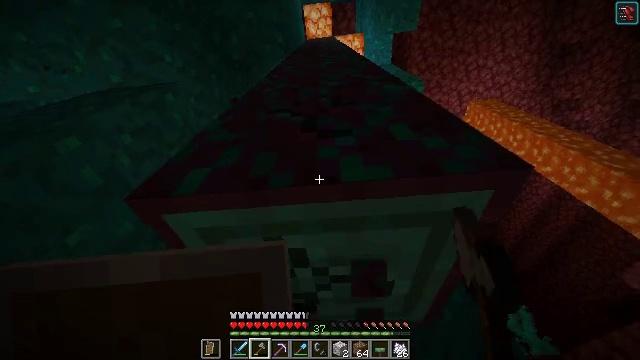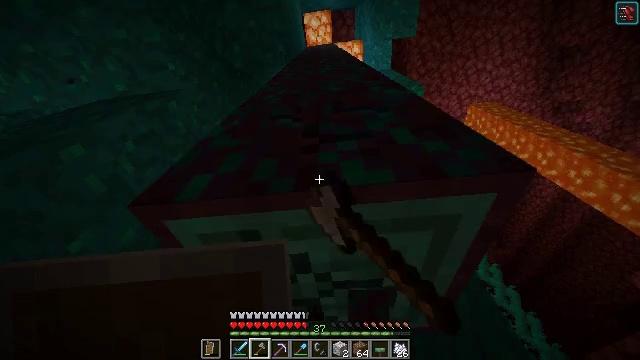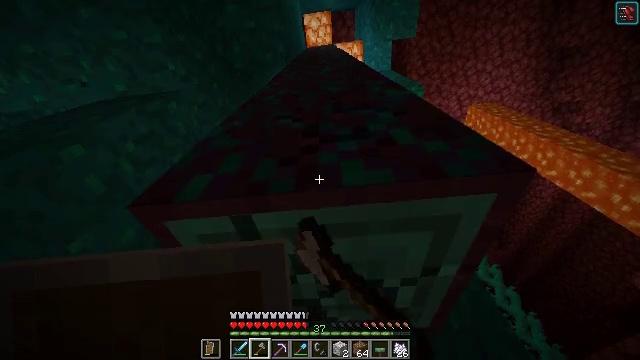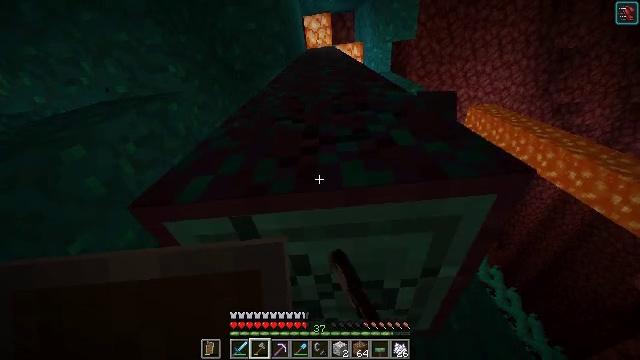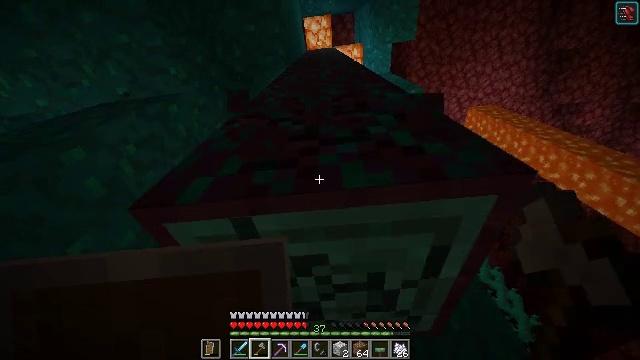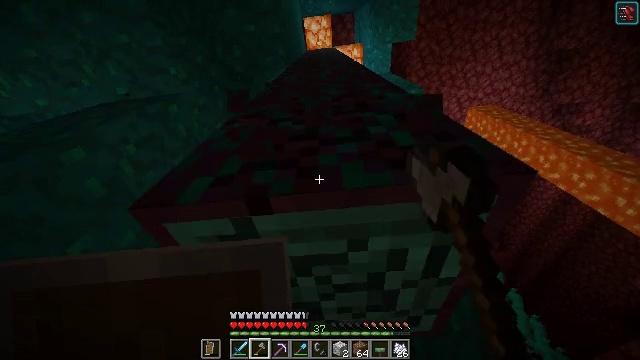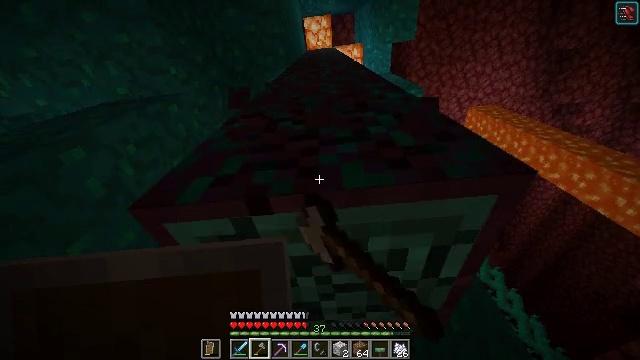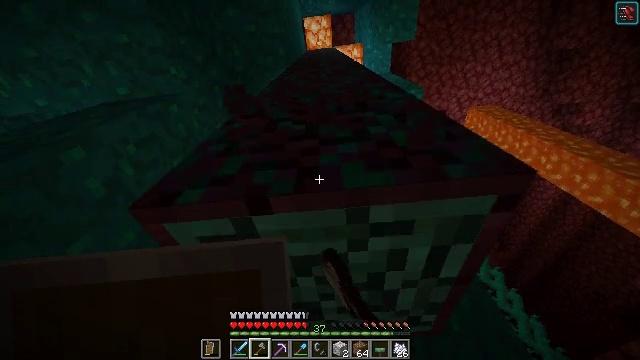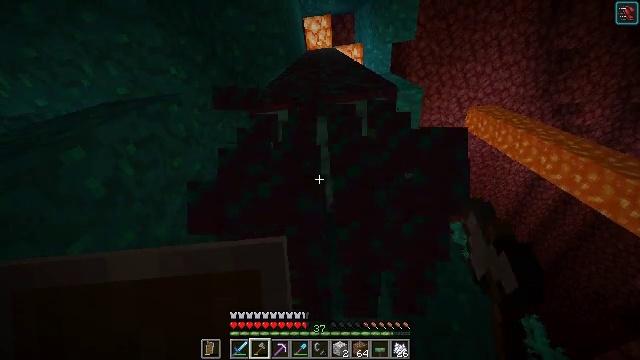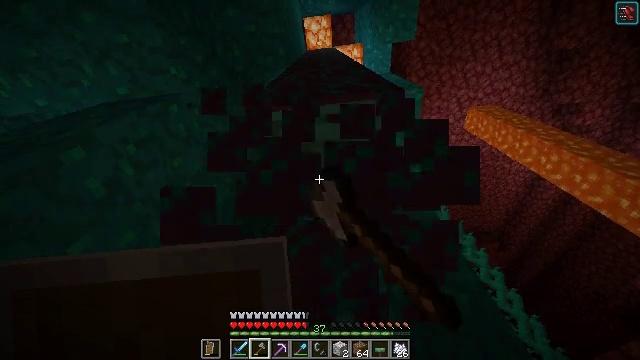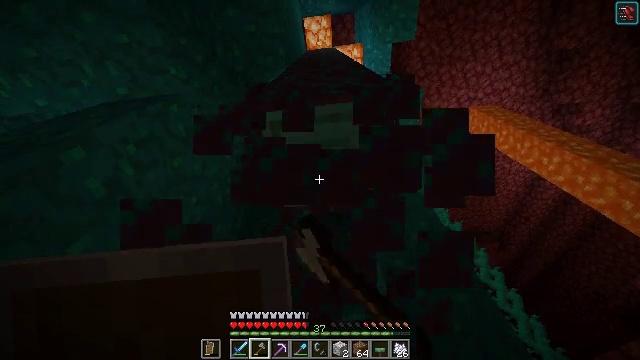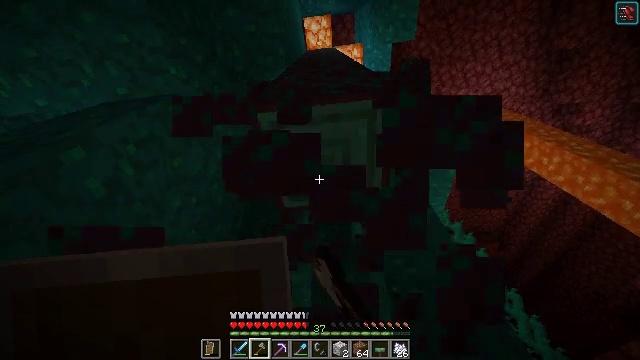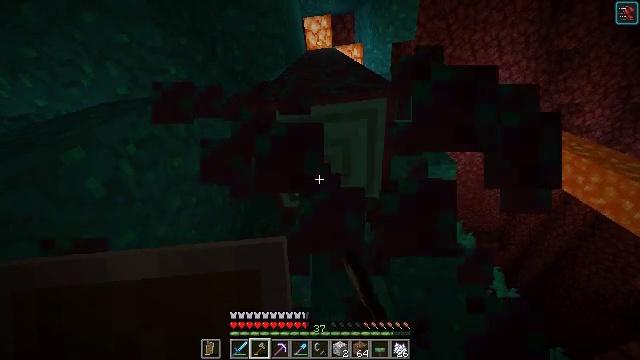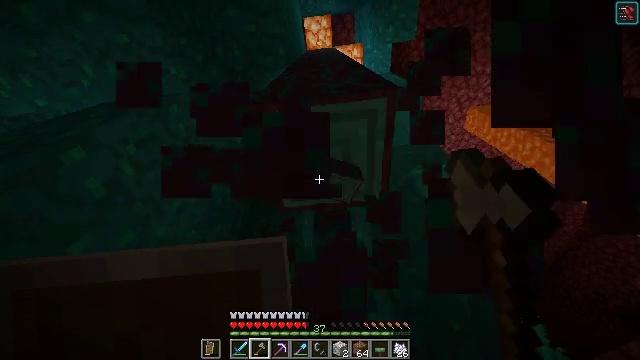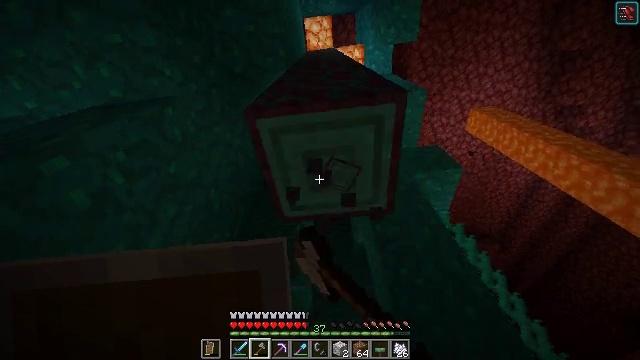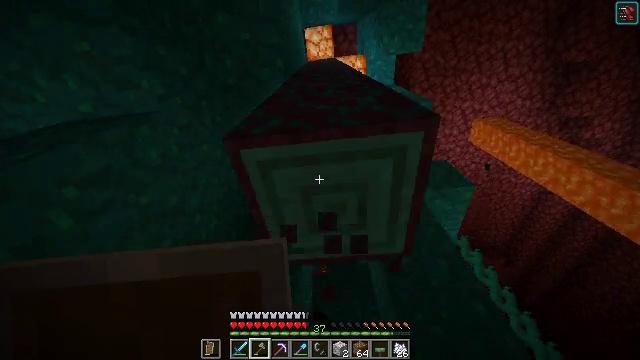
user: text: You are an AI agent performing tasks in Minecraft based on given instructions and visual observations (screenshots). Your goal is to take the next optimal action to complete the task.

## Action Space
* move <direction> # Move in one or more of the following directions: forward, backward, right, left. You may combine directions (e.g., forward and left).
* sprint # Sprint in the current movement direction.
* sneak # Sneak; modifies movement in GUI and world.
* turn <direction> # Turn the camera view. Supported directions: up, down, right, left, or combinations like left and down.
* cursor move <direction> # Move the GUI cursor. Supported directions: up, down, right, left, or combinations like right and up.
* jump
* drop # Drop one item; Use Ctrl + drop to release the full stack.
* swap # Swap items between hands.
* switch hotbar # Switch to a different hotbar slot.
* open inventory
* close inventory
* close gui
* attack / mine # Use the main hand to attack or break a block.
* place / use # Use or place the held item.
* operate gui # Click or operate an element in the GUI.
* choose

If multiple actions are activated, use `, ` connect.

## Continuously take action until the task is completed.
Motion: motion action
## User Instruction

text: Collect warped stem for crafting.
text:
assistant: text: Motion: turn up, attack / mine
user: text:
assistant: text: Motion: attack / mine
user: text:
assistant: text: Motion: attack / mine
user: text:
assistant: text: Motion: attack / mine
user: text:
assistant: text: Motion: attack / mine
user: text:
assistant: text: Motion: attack / mine
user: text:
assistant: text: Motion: attack / mine
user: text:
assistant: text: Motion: attack / mine
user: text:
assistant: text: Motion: attack / mine
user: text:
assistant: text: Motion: attack / mine
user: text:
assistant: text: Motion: attack / mine
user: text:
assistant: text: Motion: attack / mine
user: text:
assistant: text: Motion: move forward, attack / mine
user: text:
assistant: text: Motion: move forward, attack / mine, jump
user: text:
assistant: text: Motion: move forward, turn up, attack / mine, jump
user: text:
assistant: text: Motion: move forward, turn up, attack / mine, jump
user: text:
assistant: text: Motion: move forward, turn up, attack / mine
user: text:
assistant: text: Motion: turn up, attack / mine
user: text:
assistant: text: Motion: attack / mine
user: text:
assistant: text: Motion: attack / mine
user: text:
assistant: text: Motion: attack / mine
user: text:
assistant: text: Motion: turn up, attack / mine
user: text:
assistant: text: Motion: turn up, attack / mine
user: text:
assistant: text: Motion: turn up, attack / mine
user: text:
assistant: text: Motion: turn right and up, attack / mine
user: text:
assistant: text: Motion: turn up, attack / mine
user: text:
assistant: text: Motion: turn up, attack / mine
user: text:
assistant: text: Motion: attack / mine
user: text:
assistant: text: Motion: attack / mine
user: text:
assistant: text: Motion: attack / mine